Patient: sex M, age 36
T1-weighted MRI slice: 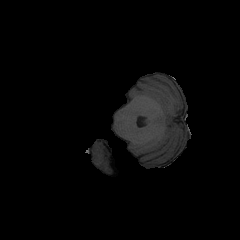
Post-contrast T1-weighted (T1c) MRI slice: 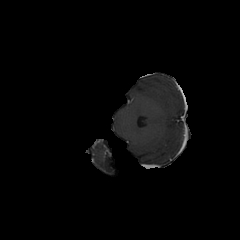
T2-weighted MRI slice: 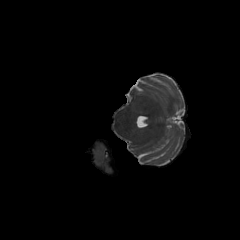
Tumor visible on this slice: no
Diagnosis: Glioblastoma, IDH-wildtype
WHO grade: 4